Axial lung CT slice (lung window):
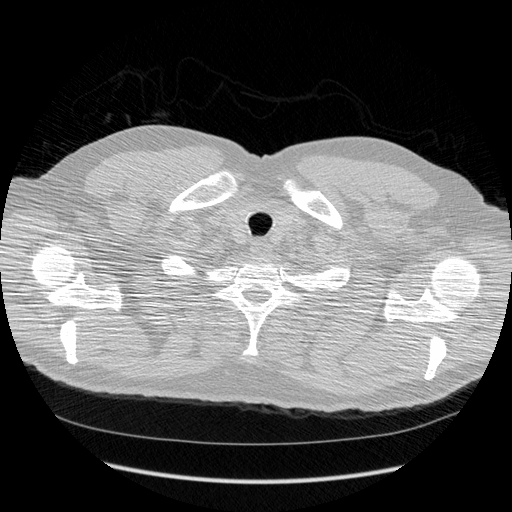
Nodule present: no